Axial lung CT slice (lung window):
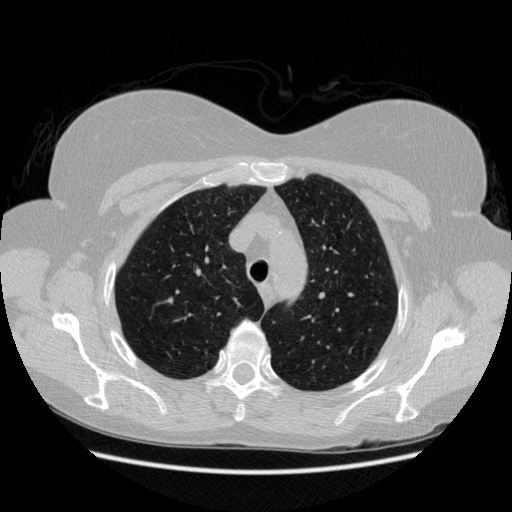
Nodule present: no